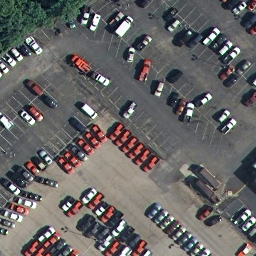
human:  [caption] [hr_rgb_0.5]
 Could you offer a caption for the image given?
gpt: It is a parking lot with many cars parked scatteredly and some parking spots are free .

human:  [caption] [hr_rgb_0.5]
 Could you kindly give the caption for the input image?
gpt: Lots of cars parked scatteredly in the parking lot .

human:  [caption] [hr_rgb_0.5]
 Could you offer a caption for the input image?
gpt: Lots of cars parked in the parking lot .

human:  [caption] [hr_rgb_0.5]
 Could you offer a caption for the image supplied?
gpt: Many cars parked scatteredly with some empty parking spaces in the parking lot .

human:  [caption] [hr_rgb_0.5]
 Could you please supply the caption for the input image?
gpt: Many cars parked scatteredly with some free parking spots in the parking lot .